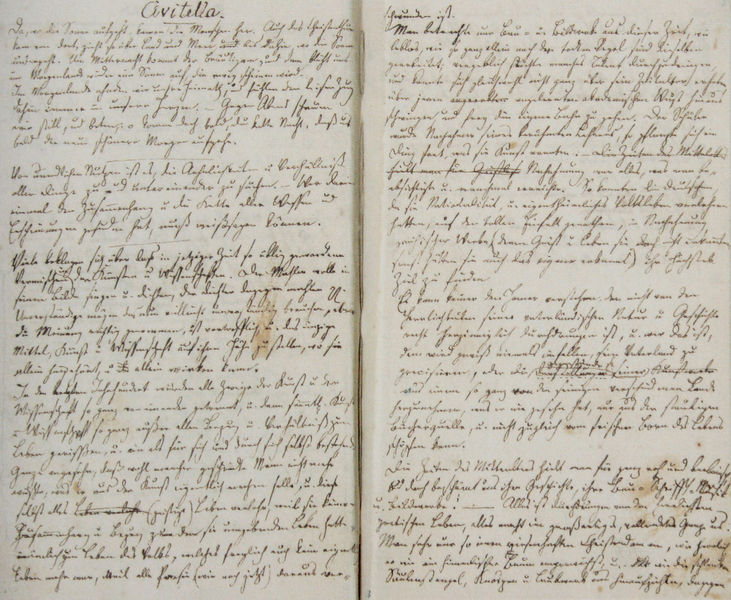
Titel: Blatt aus den Tagebüchern der italienischen Reise, Bd. I-b-5 Rom, Civitella, Rom, Dresden
Künstler: Adrian Ludwig Richter
Standort: Dresden
Institution: Stadtarchiv
Schlagwörter: blätter, feder, weiß, braun, orange, schwarz, alt, schrift, papier, passage, modern, grafik, graphik, fein, foto, wei, tusche, buch, seite, schwarzweiß, text, buchstaben, überschrift, tinte, original, fleck, heft, flecken, seiten, brief, fleckig, zeilen, absatz, kladde, sütterlin, handschrift, dokument, notiz, schreibschrift, latein, italienisch, abschnitte, falz, aufzeichnung, gestrichen, doppelseite, klammern, unleserlich, abhandlung, deutsche schrift, durchstrichen, eingeklammert, gneigt, in parenthese, parenthese, 19. jahrhundert, civitella, korrekturen, heftseiten